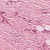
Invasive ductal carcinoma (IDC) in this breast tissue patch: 1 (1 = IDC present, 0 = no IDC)